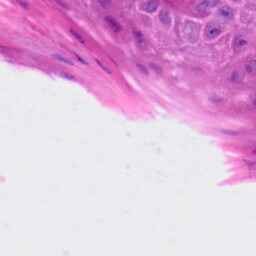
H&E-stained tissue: Skin